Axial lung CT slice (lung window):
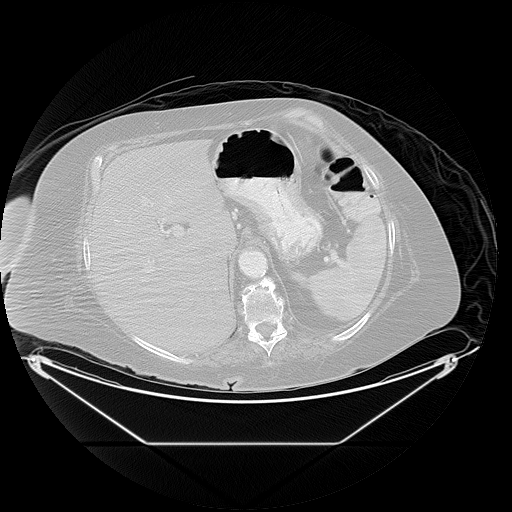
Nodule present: no